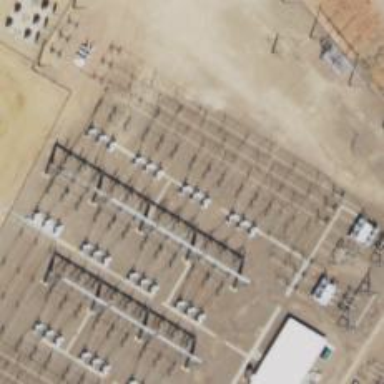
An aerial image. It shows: Switch used for power control.